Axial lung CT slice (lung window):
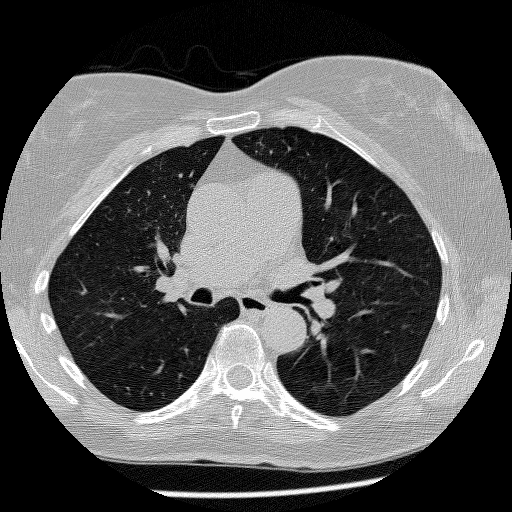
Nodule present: no